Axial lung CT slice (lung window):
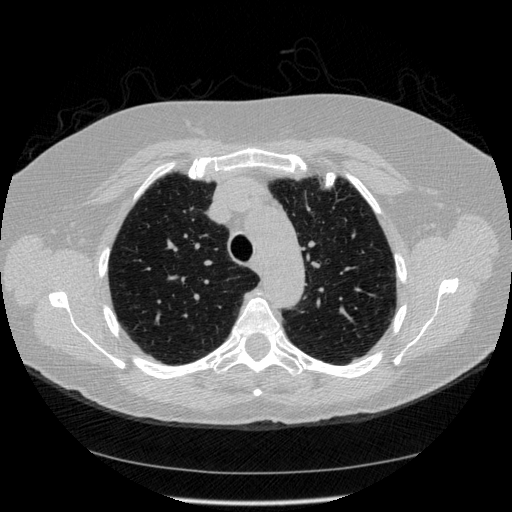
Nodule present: no